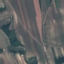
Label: PermanentCrop